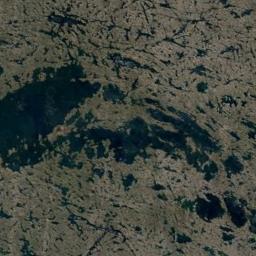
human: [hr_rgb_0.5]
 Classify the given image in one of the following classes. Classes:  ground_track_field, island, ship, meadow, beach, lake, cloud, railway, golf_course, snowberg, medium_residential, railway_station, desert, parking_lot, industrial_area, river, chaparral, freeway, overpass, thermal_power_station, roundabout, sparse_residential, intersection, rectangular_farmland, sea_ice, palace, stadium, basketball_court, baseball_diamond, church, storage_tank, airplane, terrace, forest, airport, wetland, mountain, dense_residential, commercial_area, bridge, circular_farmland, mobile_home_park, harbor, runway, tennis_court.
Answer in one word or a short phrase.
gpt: wetland